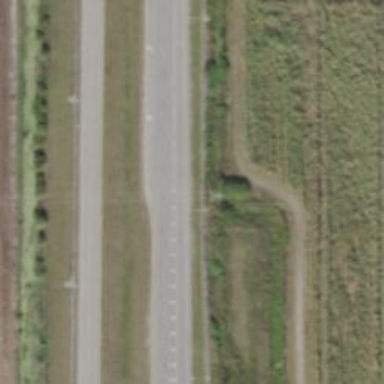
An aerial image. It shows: Trunk link road with asphalt surface.